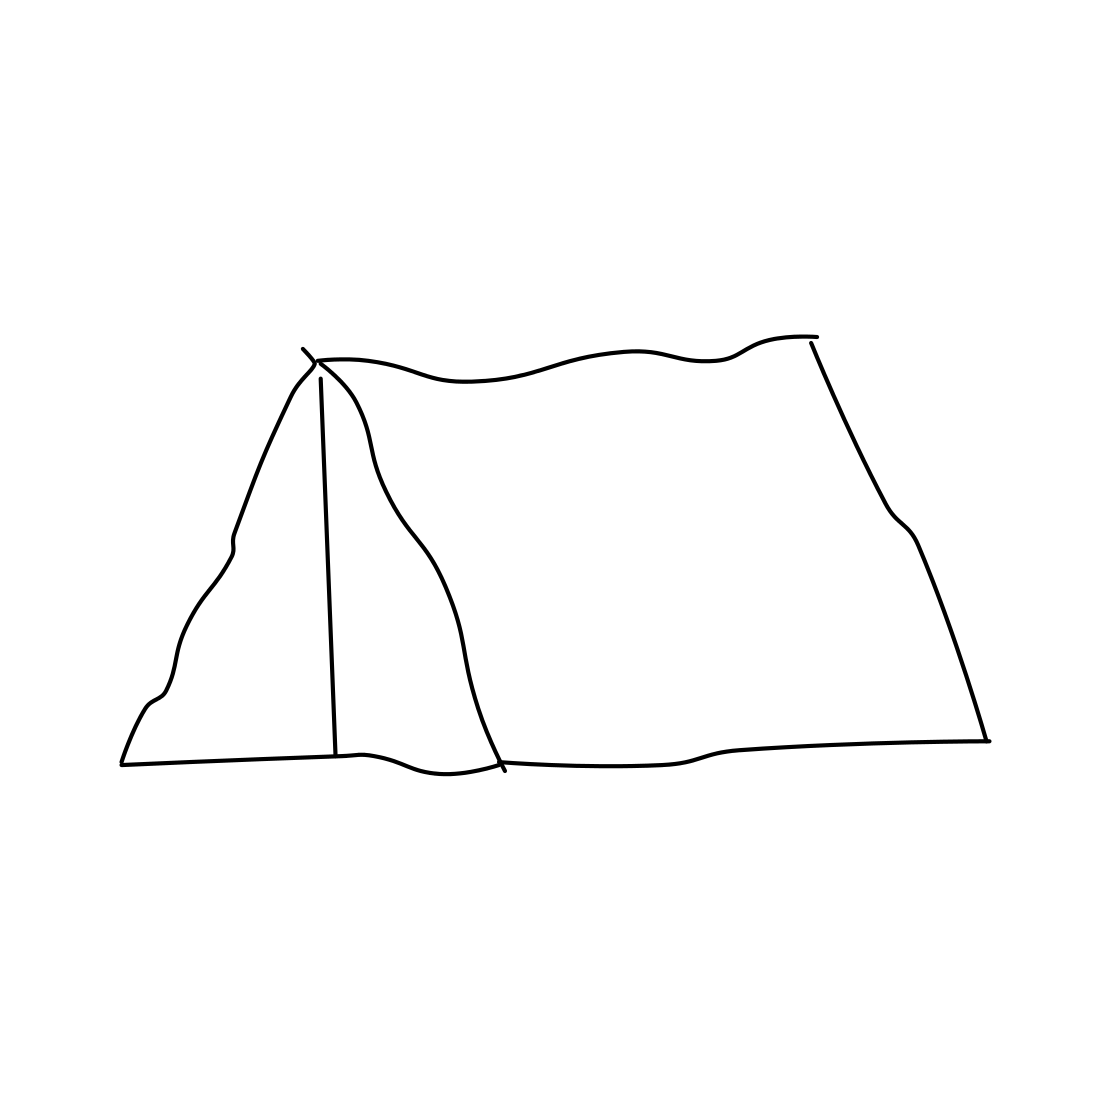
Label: tent